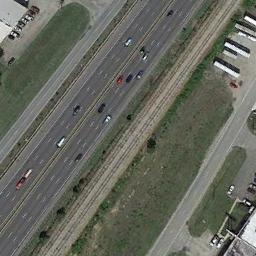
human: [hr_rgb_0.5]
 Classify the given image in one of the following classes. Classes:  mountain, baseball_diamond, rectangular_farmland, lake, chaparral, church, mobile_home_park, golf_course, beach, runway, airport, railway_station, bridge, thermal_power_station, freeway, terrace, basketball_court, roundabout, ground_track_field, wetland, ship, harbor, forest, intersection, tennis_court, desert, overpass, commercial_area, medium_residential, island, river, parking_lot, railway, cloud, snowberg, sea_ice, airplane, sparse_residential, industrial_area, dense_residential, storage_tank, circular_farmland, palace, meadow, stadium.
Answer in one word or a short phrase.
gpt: freeway